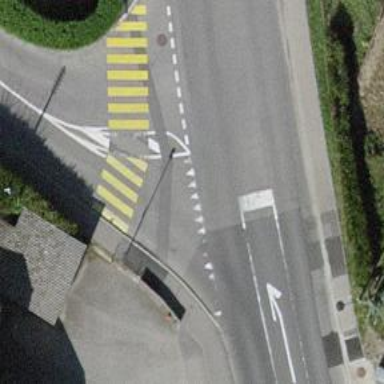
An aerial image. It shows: Uncontrolled road crossing.